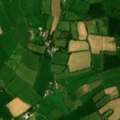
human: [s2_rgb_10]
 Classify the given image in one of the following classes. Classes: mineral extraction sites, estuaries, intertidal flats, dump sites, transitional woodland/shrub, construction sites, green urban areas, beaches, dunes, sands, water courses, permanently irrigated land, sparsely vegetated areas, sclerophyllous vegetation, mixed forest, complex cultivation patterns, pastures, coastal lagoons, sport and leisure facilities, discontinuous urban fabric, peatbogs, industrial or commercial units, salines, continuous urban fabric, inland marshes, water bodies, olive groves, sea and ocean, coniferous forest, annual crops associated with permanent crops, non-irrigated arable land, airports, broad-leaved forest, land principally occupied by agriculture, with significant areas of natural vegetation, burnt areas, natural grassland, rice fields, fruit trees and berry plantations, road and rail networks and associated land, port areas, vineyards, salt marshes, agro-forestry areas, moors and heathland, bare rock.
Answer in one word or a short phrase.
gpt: non-irrigated arable land, pastures, coniferous forest